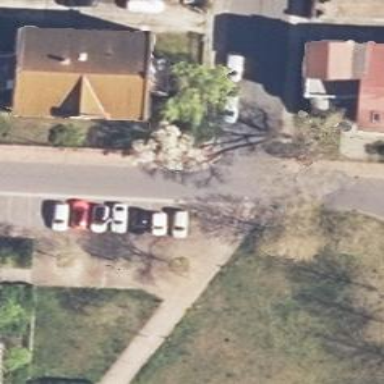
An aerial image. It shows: Paved residential road.